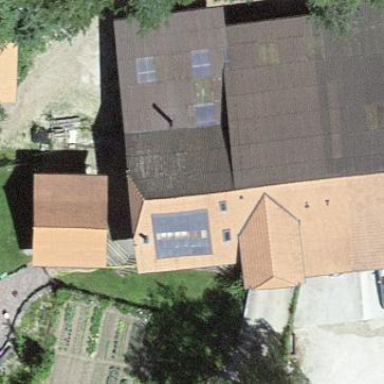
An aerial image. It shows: Farm building.